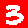
Digit: 3